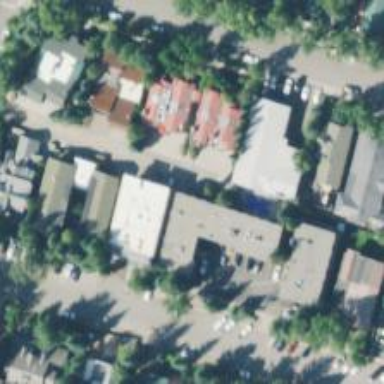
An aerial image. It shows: Alley classified as service road.